Interaction volume radius: 10 \u00c5
Interaction volume height: 45 \u00c5
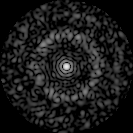
Disorder parameter: 0.8352